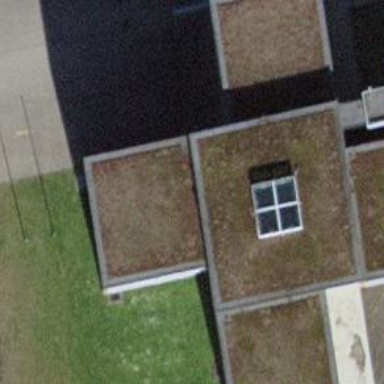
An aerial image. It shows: Kindergarten.